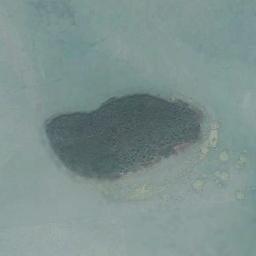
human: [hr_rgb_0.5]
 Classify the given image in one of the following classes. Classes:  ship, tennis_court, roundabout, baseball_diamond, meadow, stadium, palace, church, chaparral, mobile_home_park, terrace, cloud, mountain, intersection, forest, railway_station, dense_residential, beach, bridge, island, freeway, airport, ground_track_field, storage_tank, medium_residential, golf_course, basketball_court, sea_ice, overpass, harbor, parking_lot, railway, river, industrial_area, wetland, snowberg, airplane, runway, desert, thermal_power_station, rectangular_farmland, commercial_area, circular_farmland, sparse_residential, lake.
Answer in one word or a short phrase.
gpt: island